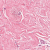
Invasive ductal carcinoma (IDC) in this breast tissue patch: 0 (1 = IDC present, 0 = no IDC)